Field crop: maize
Growth stage: 2
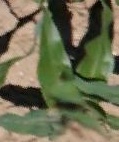
Species: maize